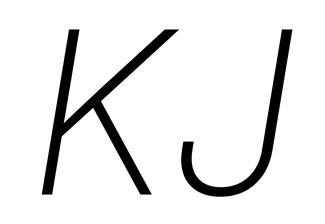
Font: Inter-Italic_ExtraLight_Italic